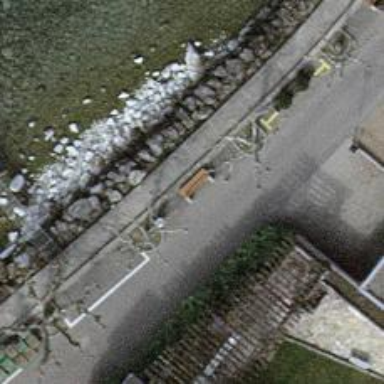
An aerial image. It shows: Bench for seating.